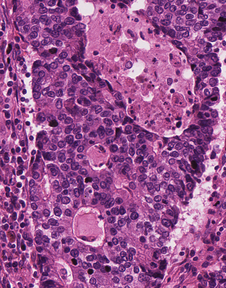
Tumor epithelial tissue: yes
Tumor-associated stroma tissue: yes
Normal tissue: no